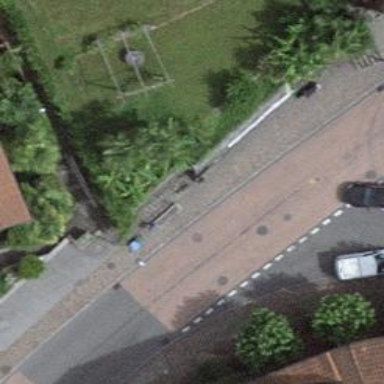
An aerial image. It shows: Post box is visible.